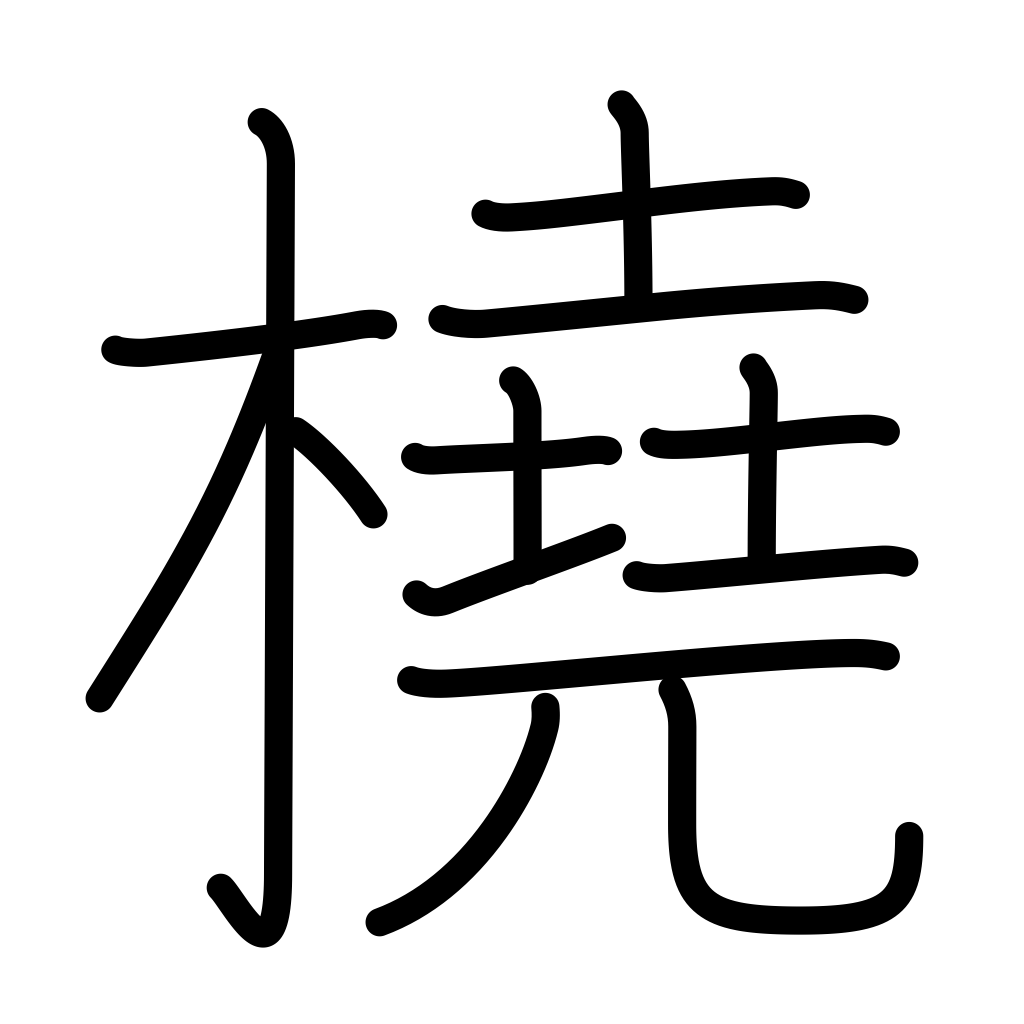
Meaning: oar, scull, paddle